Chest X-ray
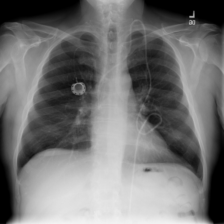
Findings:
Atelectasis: negative
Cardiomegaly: negative
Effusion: negative
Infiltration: negative
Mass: negative
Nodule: negative
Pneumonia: negative
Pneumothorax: negative
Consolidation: negative
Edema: negative
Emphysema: negative
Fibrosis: negative
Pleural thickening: negative
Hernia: negative